Field crop: tomato
Growth stage: 1
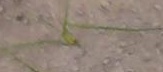
Species: cyperus